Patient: sex M, age 46
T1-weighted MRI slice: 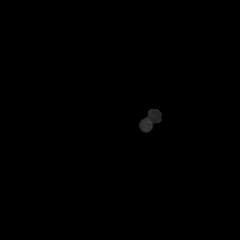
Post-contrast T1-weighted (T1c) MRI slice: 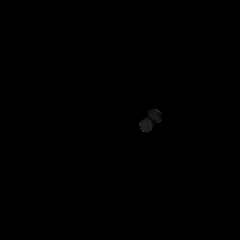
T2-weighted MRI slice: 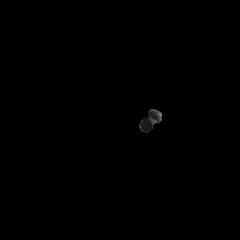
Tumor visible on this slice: no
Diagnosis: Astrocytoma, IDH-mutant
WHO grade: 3